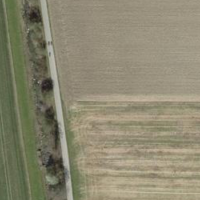
EUNIS habitat code: 52
Species observed at this site:
Acer campestre